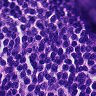
Metastatic tissue present: no